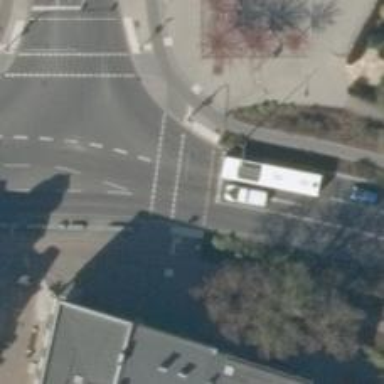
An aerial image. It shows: Road with traffic signals at the crossing.